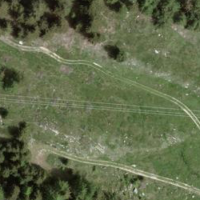
EUNIS habitat code: 43
Species observed at this site:
Arnica montana
Cyaniris semiargus
Coenonympha pamphilus
Periparus ater